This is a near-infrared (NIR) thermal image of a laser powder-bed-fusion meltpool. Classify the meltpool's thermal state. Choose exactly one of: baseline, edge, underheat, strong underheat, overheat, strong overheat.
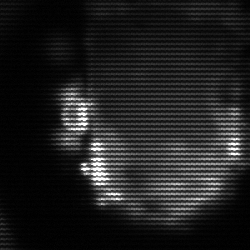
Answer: baseline